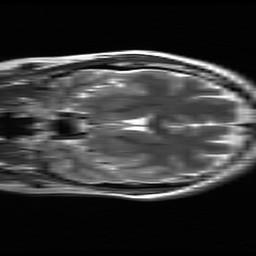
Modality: T2w
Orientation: coronal
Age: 26
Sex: female
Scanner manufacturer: ge
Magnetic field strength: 3 T
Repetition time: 5.192 s
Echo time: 0.1003 s